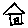
Label: house